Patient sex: F
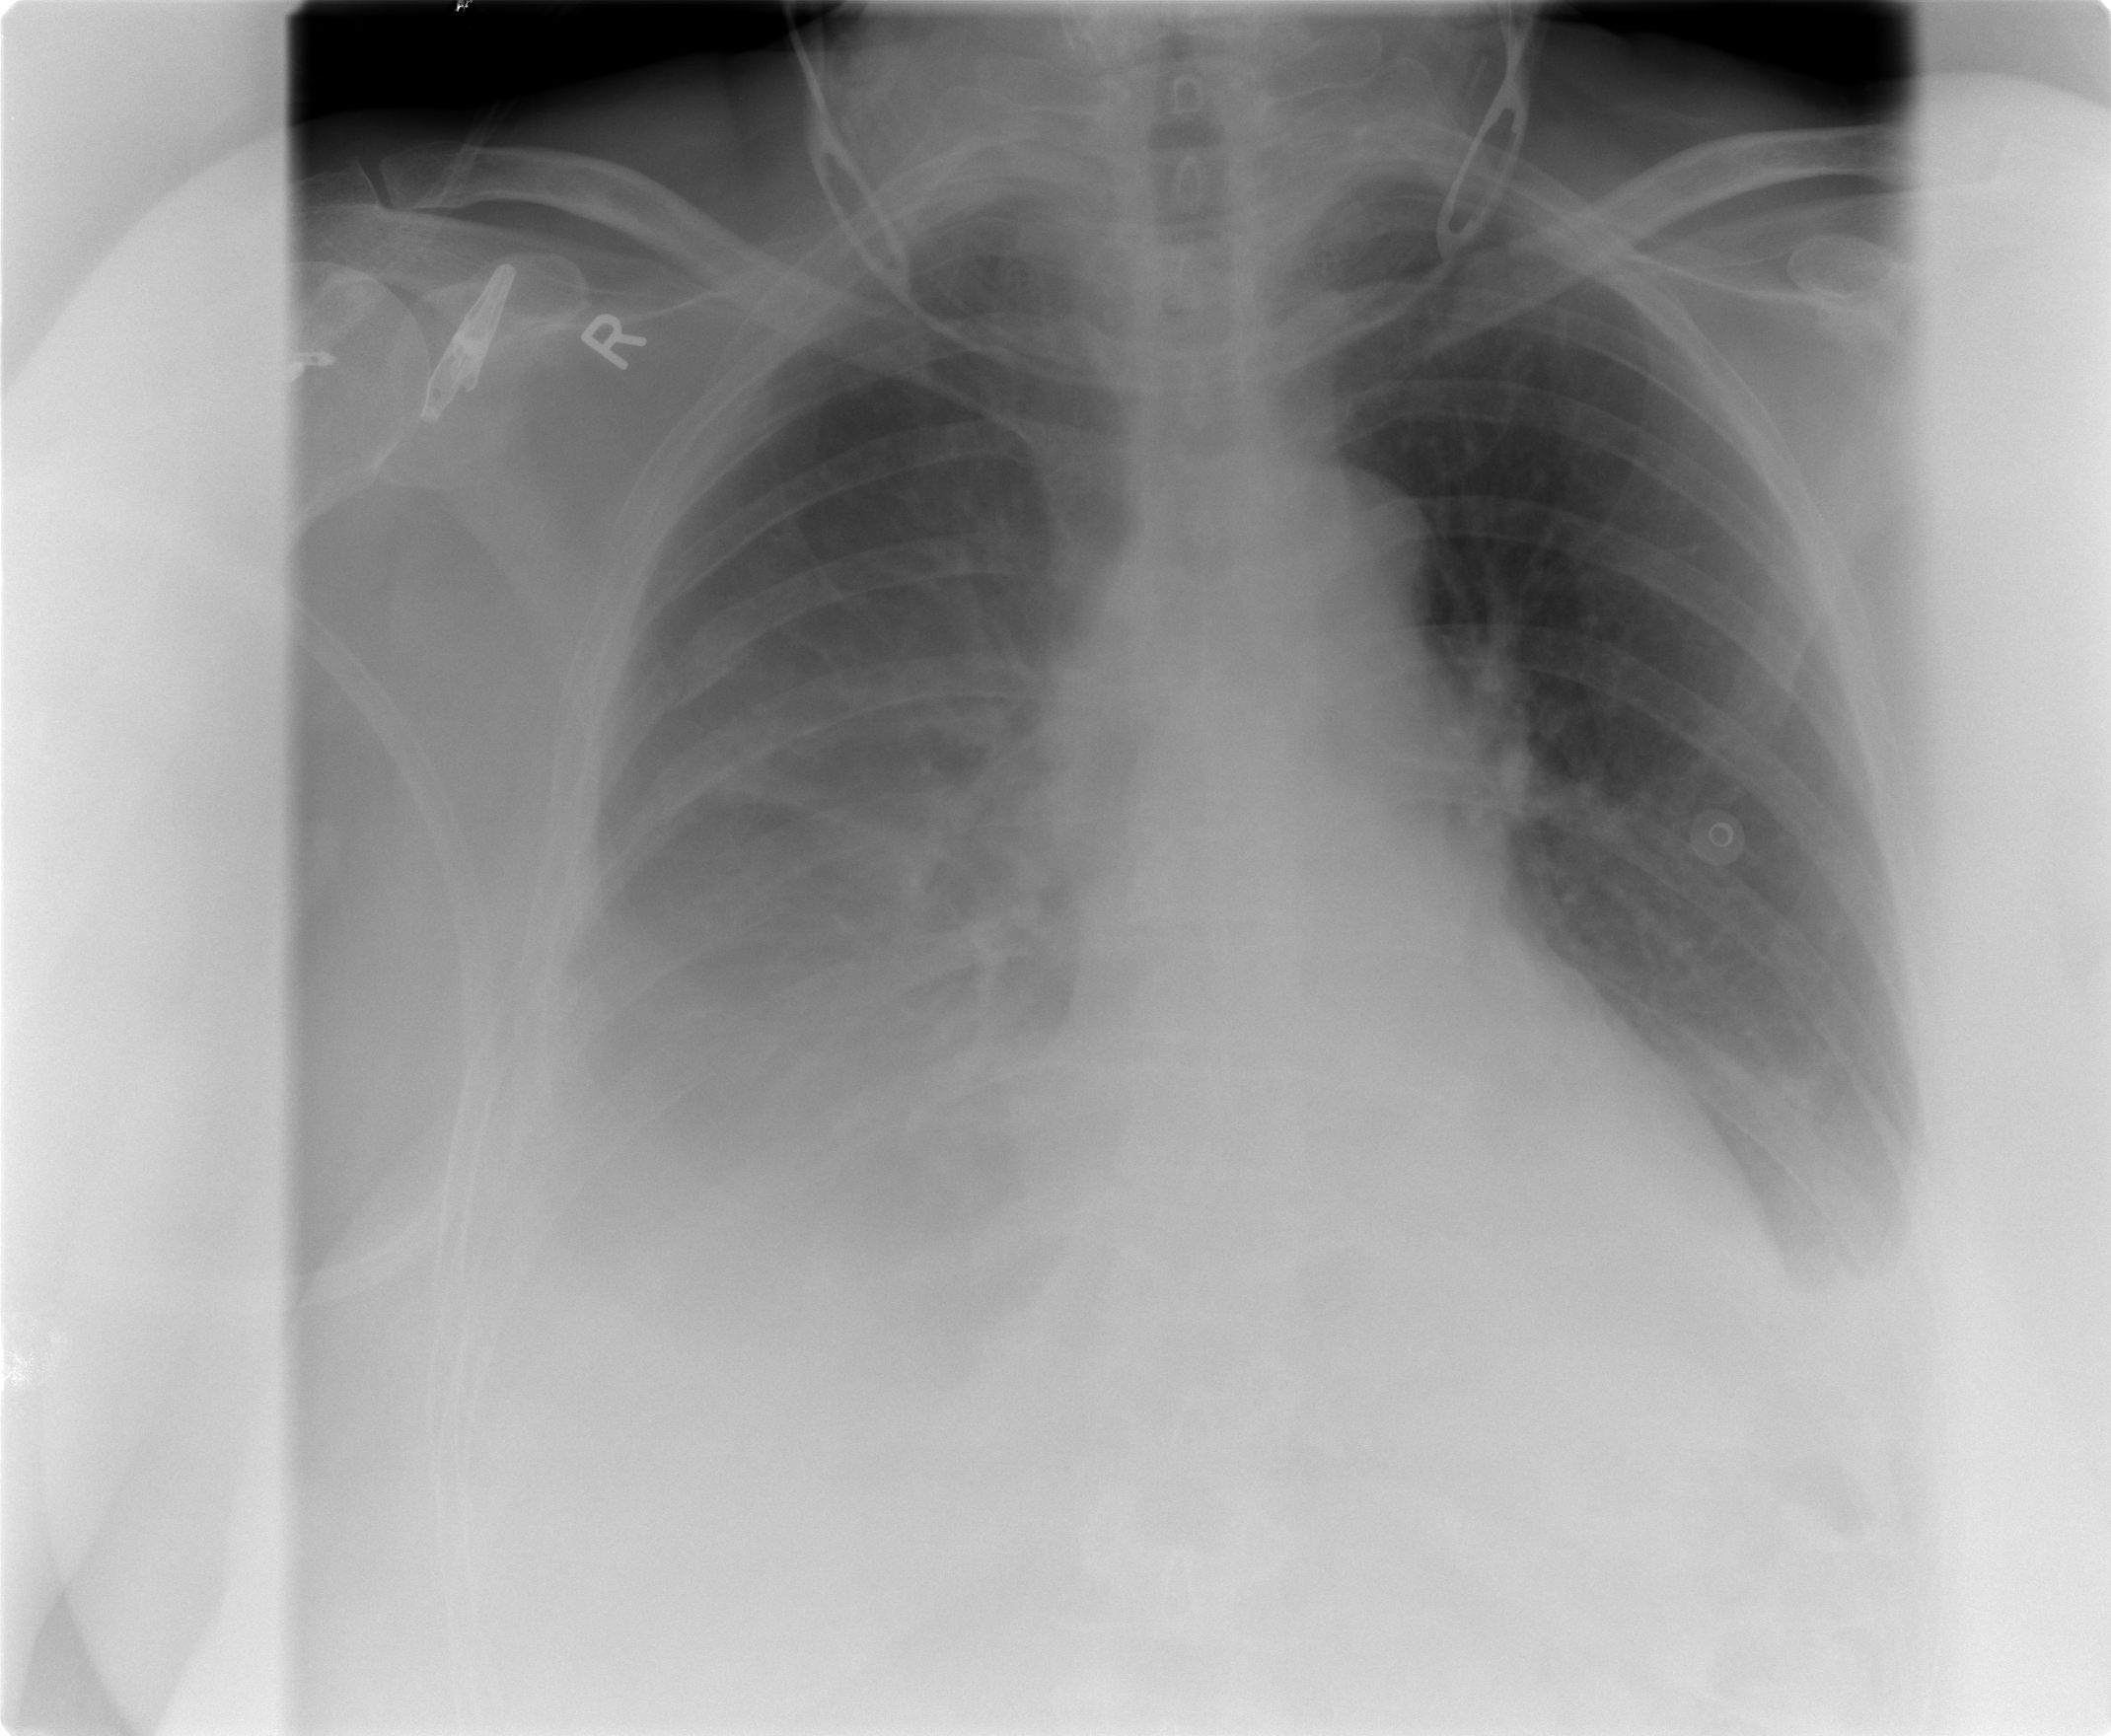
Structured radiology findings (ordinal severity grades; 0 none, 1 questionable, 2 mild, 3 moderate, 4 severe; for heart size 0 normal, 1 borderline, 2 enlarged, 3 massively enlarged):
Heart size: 0
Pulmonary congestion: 0
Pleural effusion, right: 3
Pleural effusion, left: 2
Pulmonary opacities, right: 0
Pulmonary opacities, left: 0
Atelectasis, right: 2
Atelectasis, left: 2